Question: I have created Form and Grid Panel in Extjs now i want to display a form over a grid when i click on a "Add Record" button
example

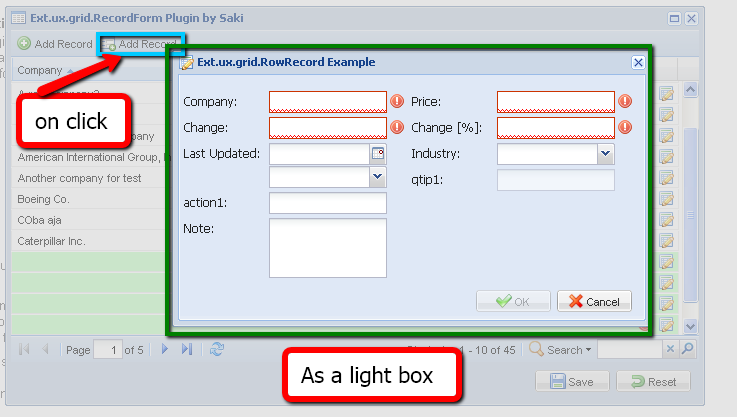
Answer: What you're looking for is a modal <URL>. A la..
'''
var window = new Ext.Window({
modal: true,
items: [ yourFormPanel ]
)};
'''
You can put the standard form panel inside of the items in the Window itself (thus the 'yourFormPanel' variable), along with any other configuration options. Once you have everything in the window, you just use the show() method to put the Window on the screen. Which probably would be done from the <URL> handler in this case. Should look something like this.
'''
var button = new Ext.Button({
text: 'Add Record',
handler: function() { window.show(); }
});
'''
That's it!